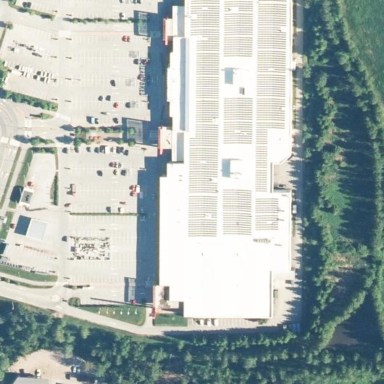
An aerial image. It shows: Retail building in mall.